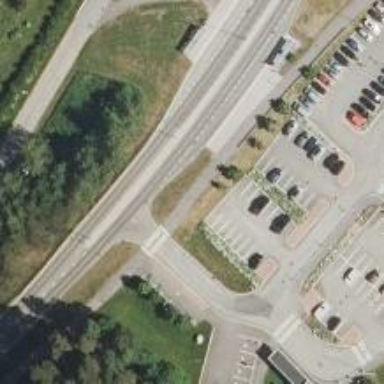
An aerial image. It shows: Uncontrolled road crossing.